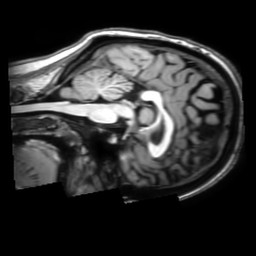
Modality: T1w
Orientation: sagittal
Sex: female
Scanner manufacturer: philips
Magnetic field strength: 3 T
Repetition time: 0.01231 s
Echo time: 0.00348 s